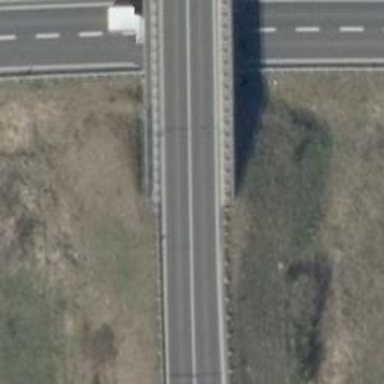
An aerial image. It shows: Bridge over primary link highway.